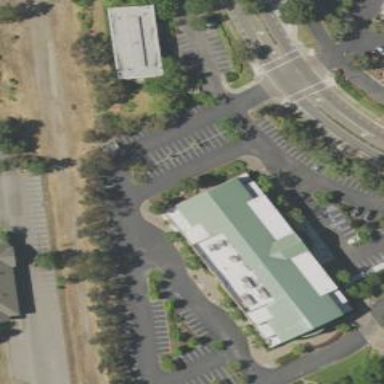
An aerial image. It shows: Commercial building.